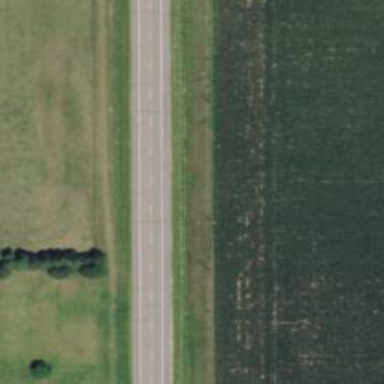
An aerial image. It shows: Asphalt road classified as primary highway.